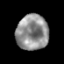
Tissue: prostate
Cell type: Epithelial cells
Senescence score: 0.3516
Nuclear area (px): 1112
Mean DAPI intensity: 143.62